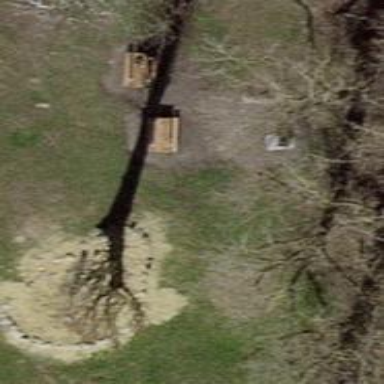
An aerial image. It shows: Picnic table located in leisure land area.